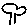
Label: tree